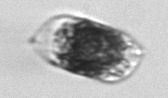
Label: Hemiaulus